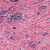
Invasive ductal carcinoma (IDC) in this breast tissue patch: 1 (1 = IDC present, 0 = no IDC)